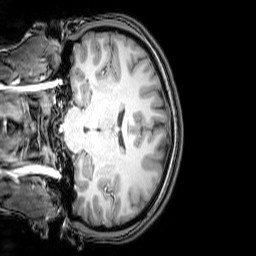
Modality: T1w
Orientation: coronal
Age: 20
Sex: female
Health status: healthy
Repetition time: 0.081 s
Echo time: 0.037 s